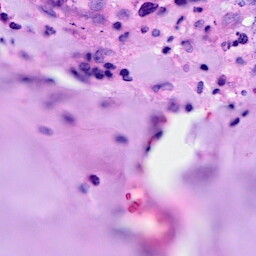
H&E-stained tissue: Breast